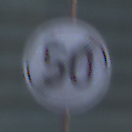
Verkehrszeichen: EndeGeschwindigkeit50
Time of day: MorningAfternoon
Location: Outdoor (Urban)
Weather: PartlyCloudy
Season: NotSpecified
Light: Natural